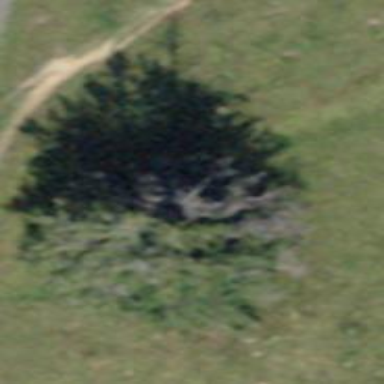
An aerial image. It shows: Evergreen needle-leaved tree.